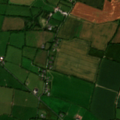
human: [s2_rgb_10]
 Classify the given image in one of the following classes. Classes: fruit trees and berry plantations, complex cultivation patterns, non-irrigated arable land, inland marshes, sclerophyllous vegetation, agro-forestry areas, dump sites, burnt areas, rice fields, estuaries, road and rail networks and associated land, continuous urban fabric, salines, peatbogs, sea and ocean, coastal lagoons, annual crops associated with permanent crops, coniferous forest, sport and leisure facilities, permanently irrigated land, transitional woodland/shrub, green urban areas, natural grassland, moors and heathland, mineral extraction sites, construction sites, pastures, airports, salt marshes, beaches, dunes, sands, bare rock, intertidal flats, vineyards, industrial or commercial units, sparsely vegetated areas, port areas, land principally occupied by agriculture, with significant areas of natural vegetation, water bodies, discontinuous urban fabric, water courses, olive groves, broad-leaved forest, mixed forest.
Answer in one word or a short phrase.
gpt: non-irrigated arable land, pastures